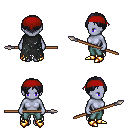
a pixel art fantasy rpg character, female body template, dark elf, purple skin, black tattered cape, teal pants, raven parted hairstyle, red bandana, gold boots, spear, four views (front, back, left, right), 2x2 character sprite sheet, small pixel art, hard edges, no anti-aliasing